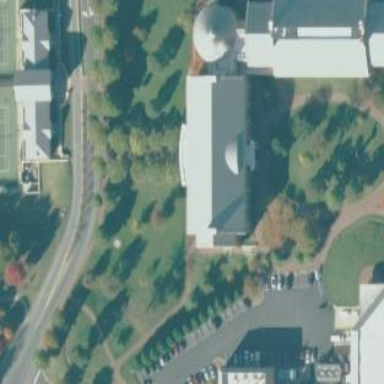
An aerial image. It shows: University building.